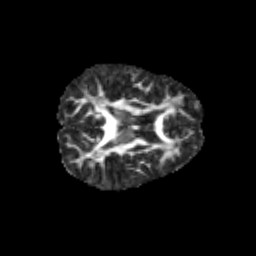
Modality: FA
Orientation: axial
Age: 11
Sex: female
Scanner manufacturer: siemens
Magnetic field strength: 3 T
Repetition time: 3.8 s
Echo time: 0.07 s